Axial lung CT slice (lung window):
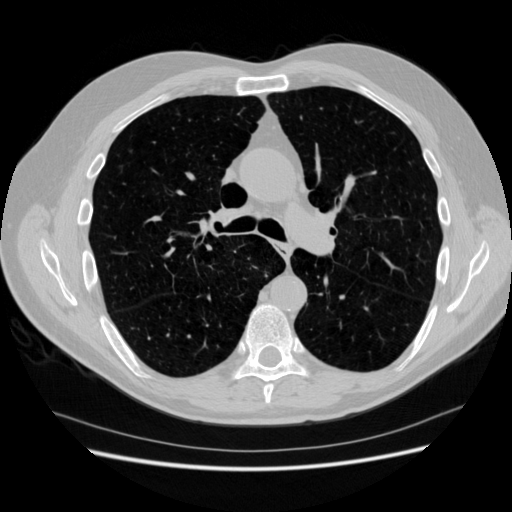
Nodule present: no